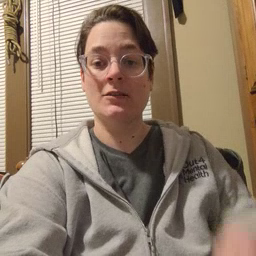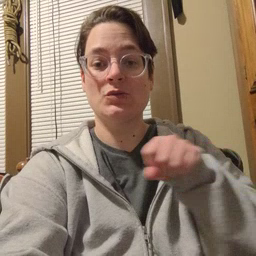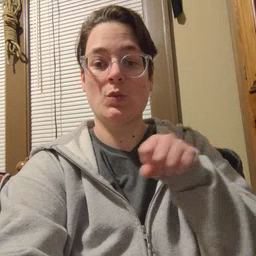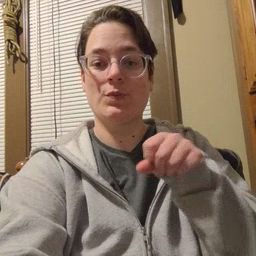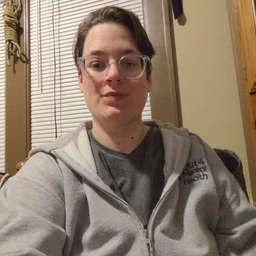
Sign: shoe